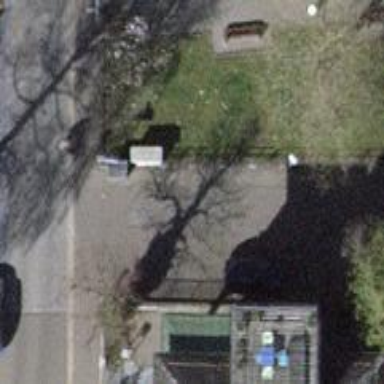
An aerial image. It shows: Power utility street cabinet.